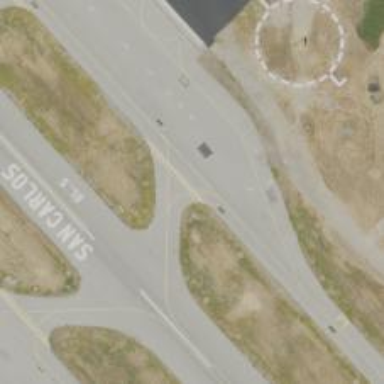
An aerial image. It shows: Image of taxiway at airport.